Question: I run PHP though IIS 7.5 and made the php installation from <URL> 5.3 msi installer
To date everything has run very fine,
but for some reason when i submit a file with an html form,
In the php script that should save the file i get this the error 6 witch mean that there is no tmp_folder.
This is the output of print_r($_FILES);
'''
Array
(
[test1] => Array
(
[name] => Book1.csv
[type] =>
[tmp_name] =>
[error] => 6
[size] => 0
)
)
'''
Now when i look in php.ini
I correctly have this
'''
; Temporary directory for HTTP uploaded files (will use system default if not
; specified).
; http://php.net/upload-tmp-dir
upload_tmp_dir = "C:\phpDevelopment mpFolder"
'''
I don't know what to do to make this to work correctly.
I Googled this problem and i can't find any thing.
Any idea some one ?
Thanks for any help I could have.
Edit --------------------------------------------
Also yes the tmp folder at is there and should have the right to be able to write in.
I setted right to everyone just to make sure i have enough right.

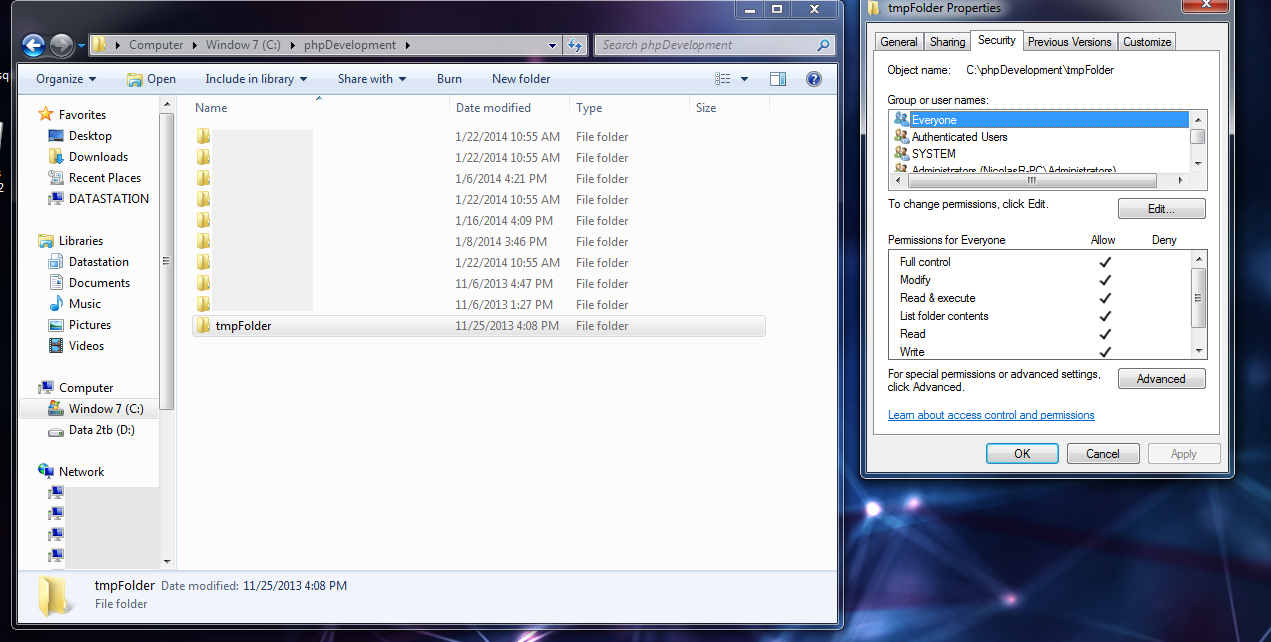
Answer: Try commenting out 'upload_tmp_dir' in your php.ini by putting a ';' in front of it so that it uses the default Windows Temp folder by default: 'C:\Windows\Temp'
Also make sure your Application Pool Identity or group of Identity users has write permission to the temp folder.